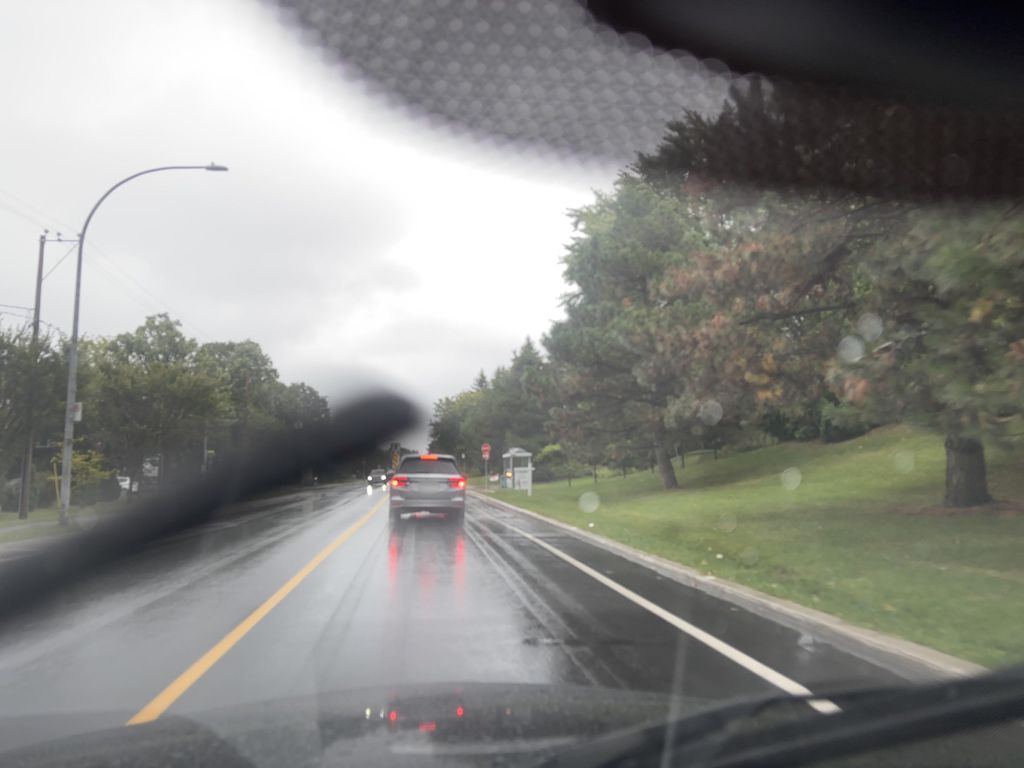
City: montreal